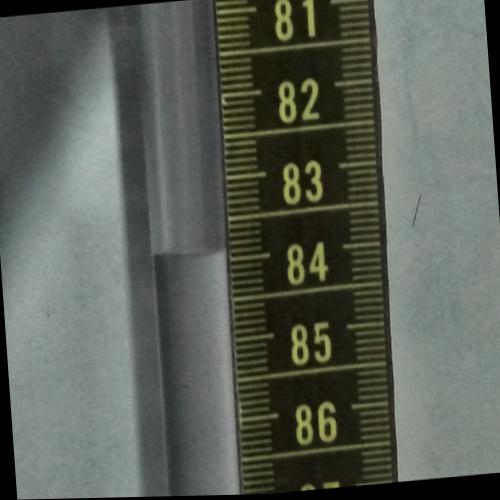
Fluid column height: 83.9 cm